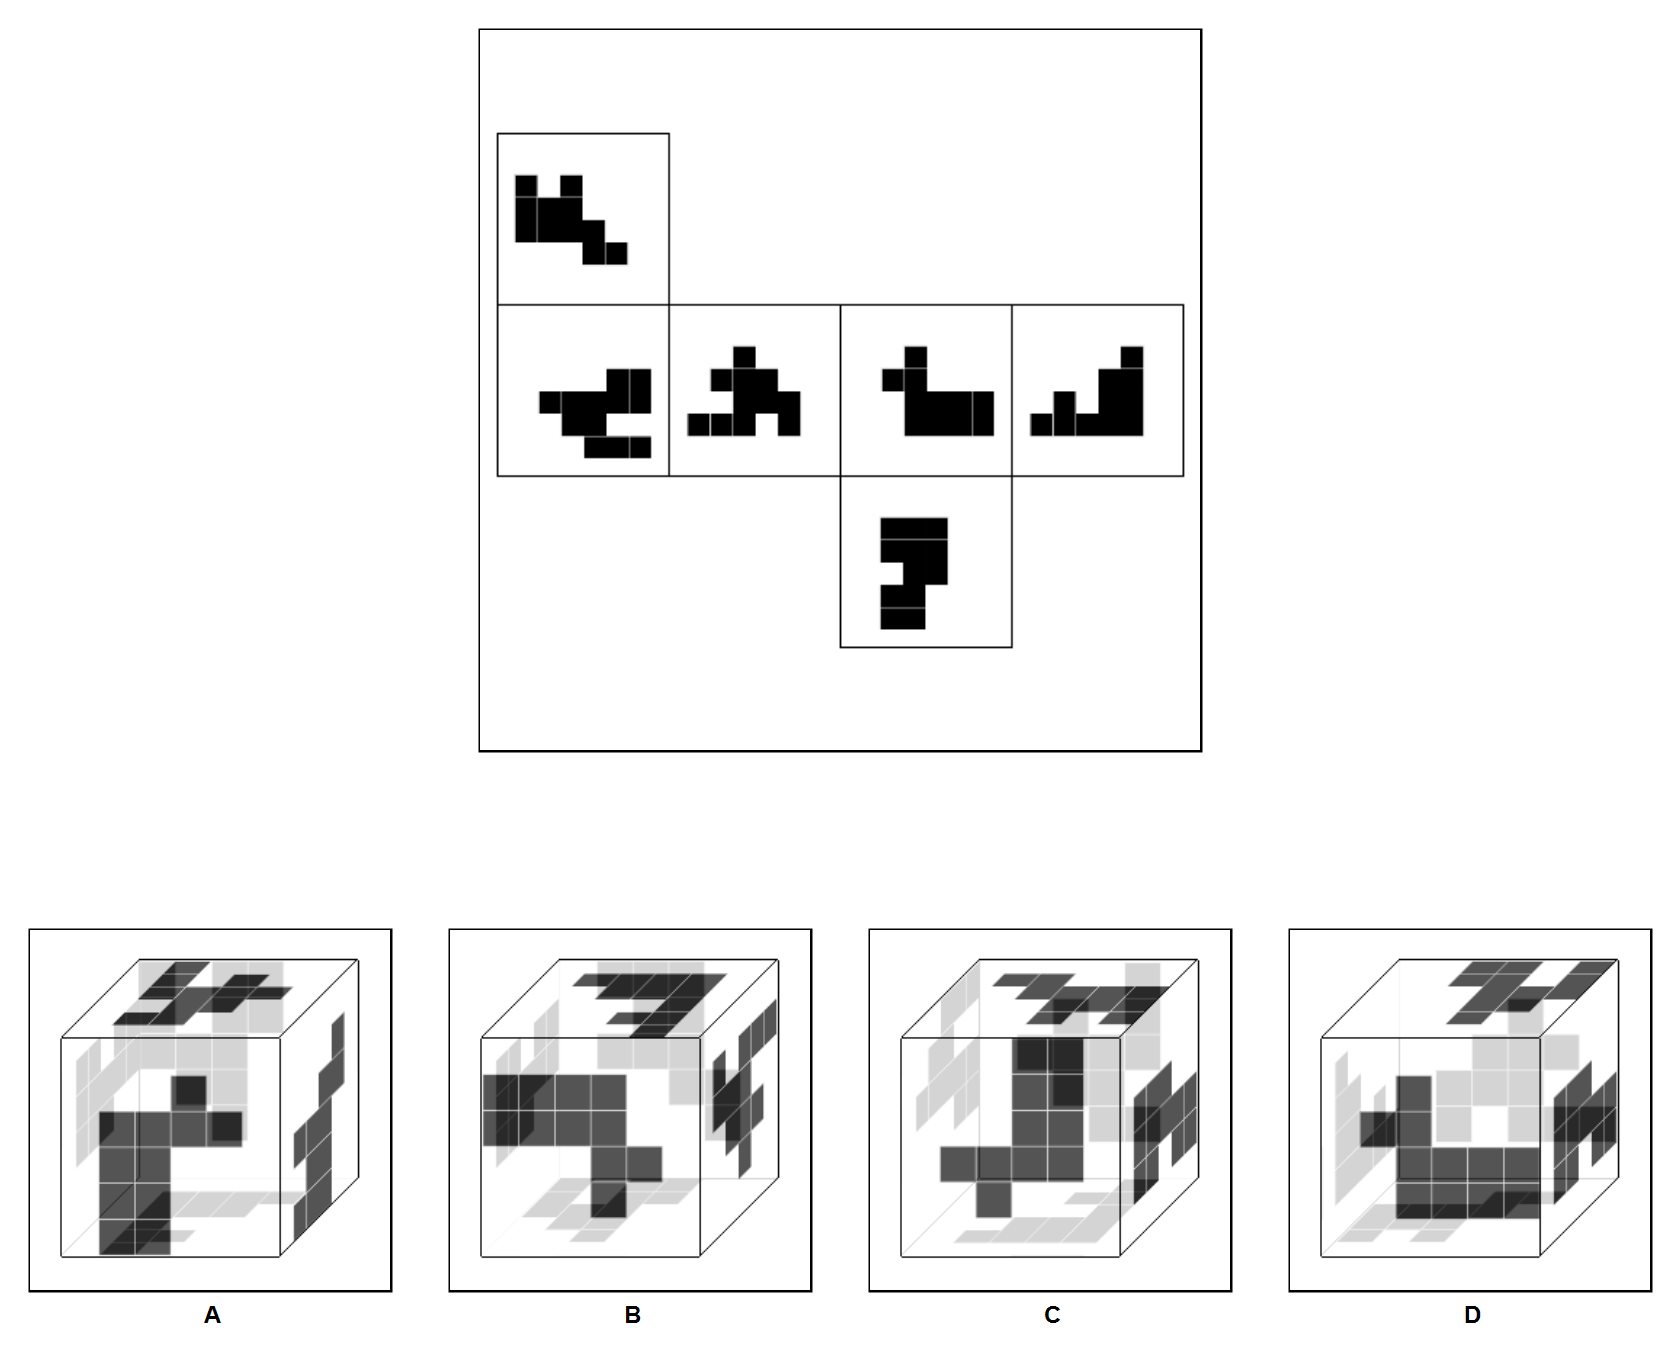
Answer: A